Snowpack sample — Rabbit Ears Pass, Jackson County, Colorado, USA (12/17/25, 1:08 PM MST)
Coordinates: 40.387, -106.625
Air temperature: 34 °F
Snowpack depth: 46 cm
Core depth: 40 cm
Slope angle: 6°, slope face: 165°
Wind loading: medium
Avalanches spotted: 0
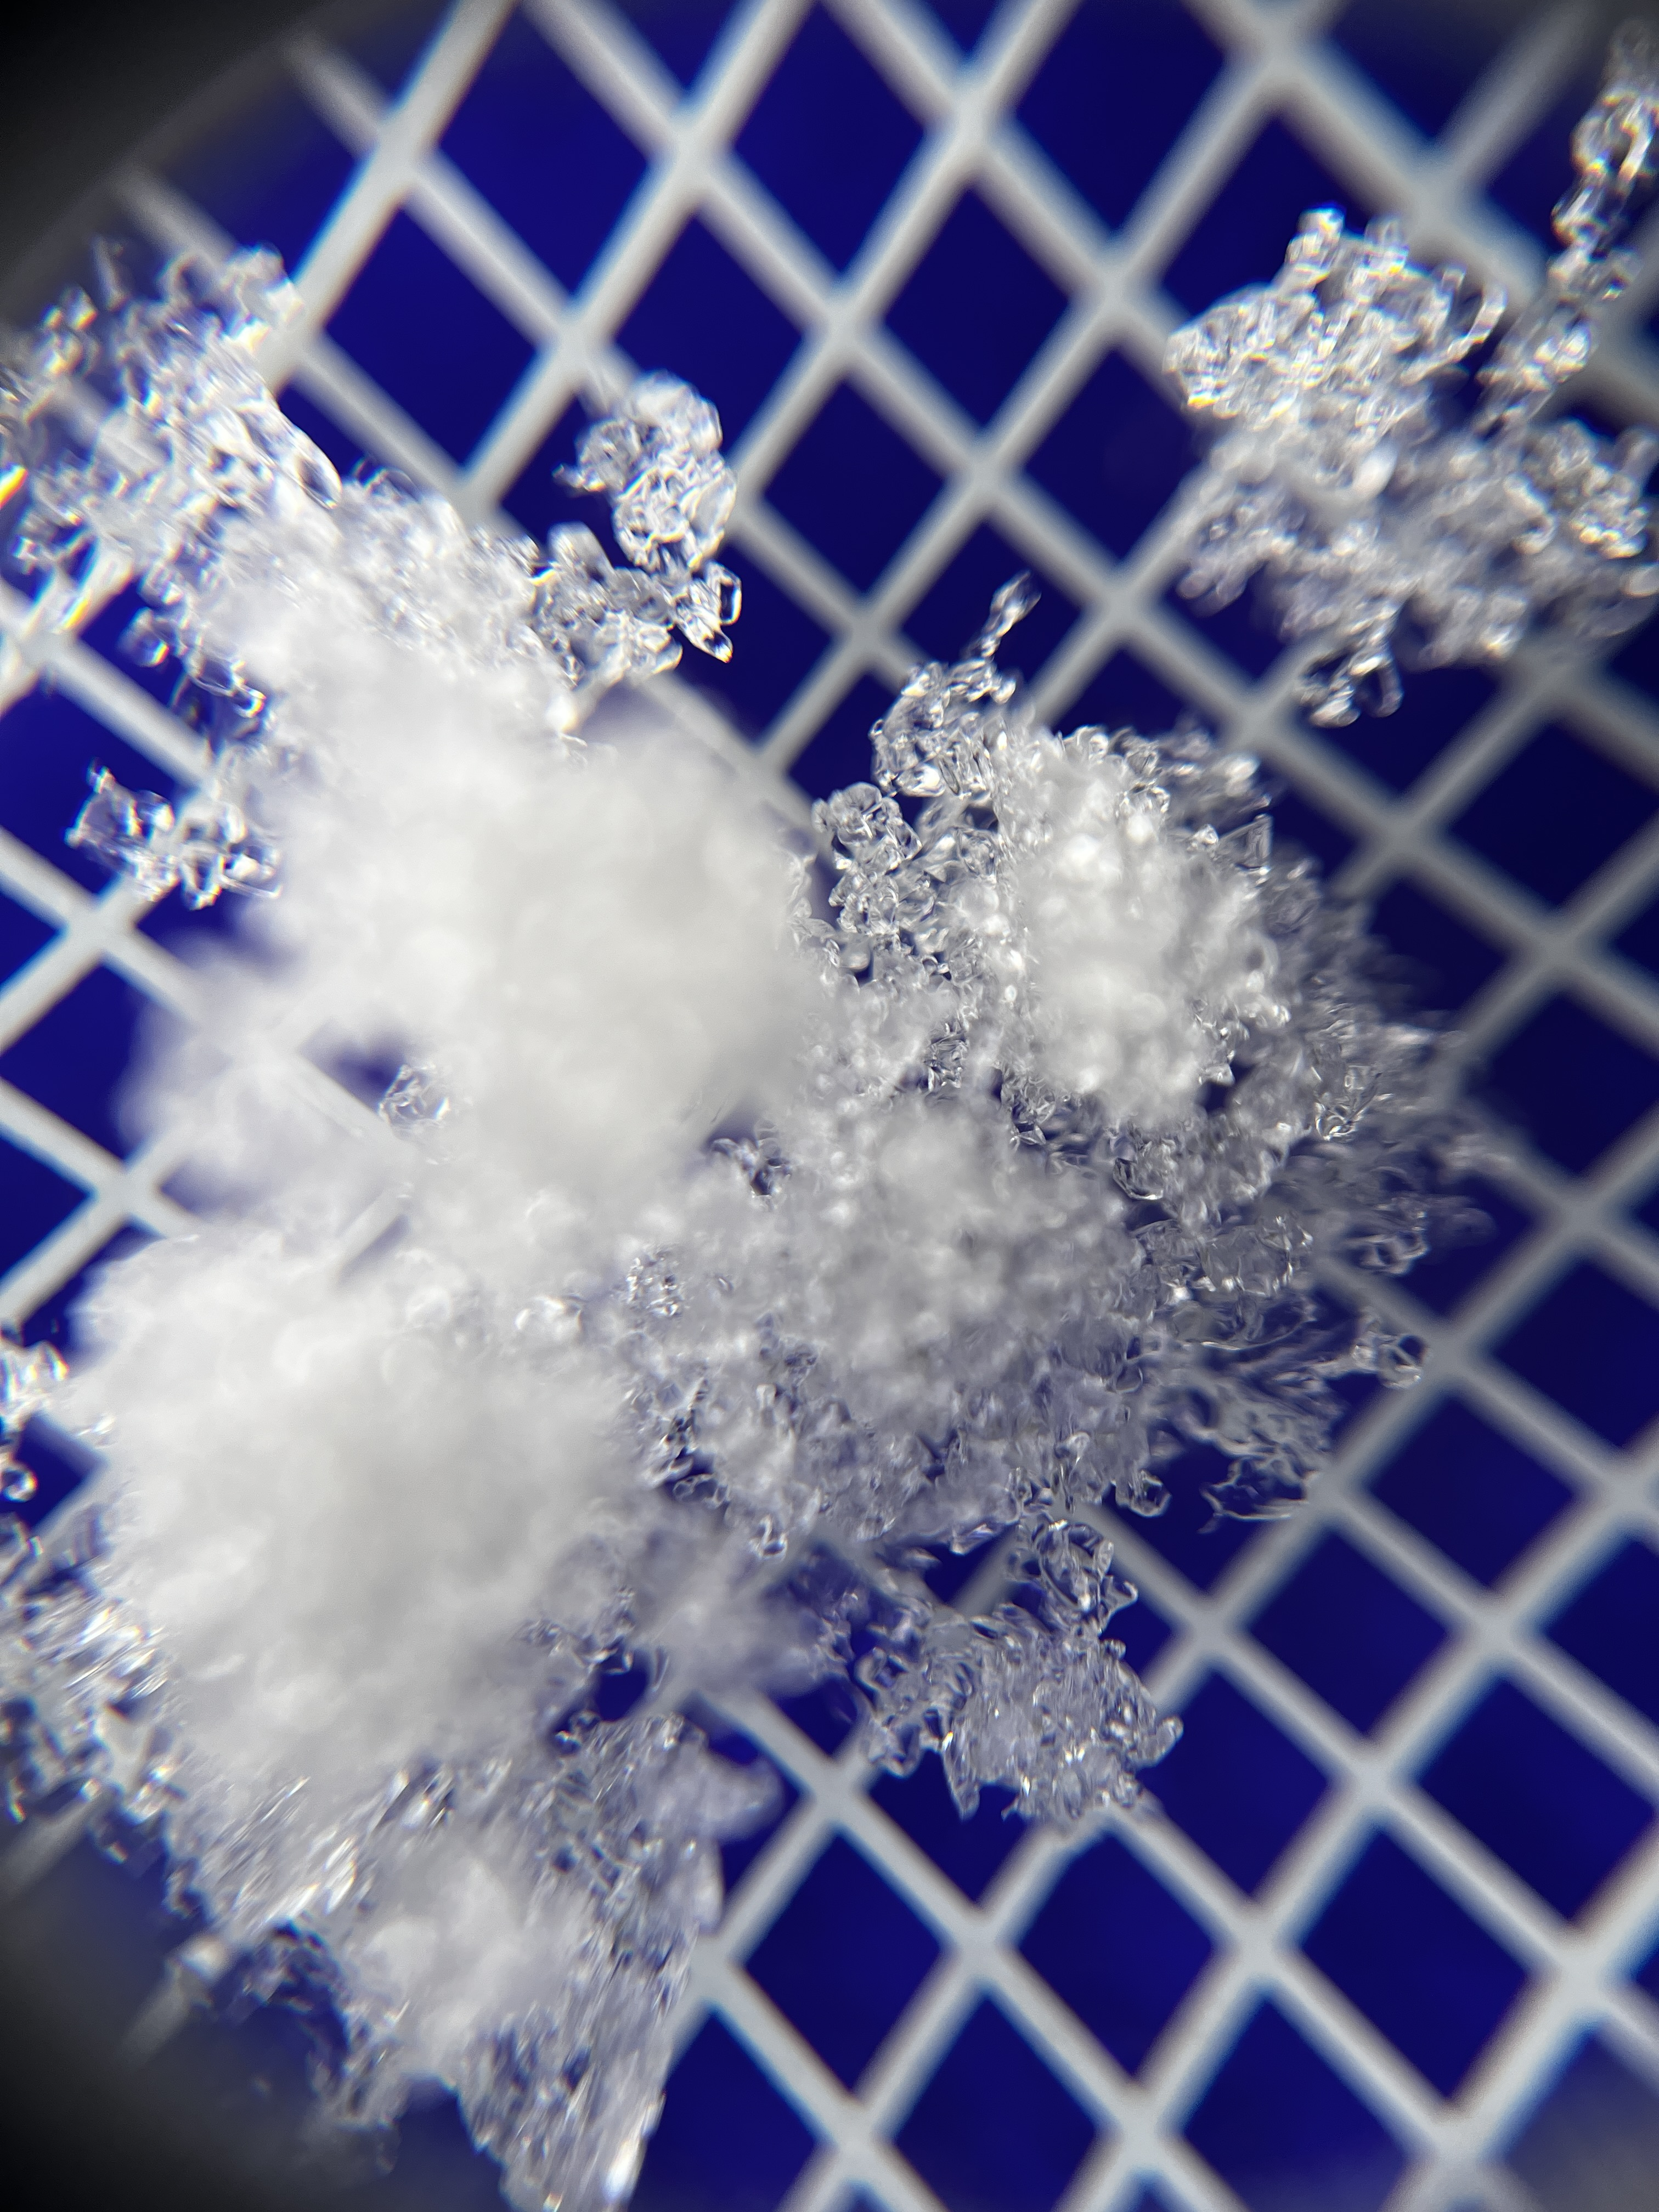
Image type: magnified_profile
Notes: No avalanches spotted nearby, although collected in a meadowy area with minimal risk on this face of the pass.